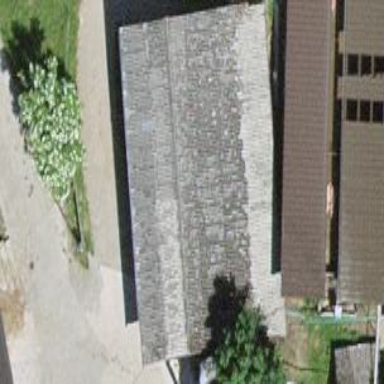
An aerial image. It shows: Rural barn.